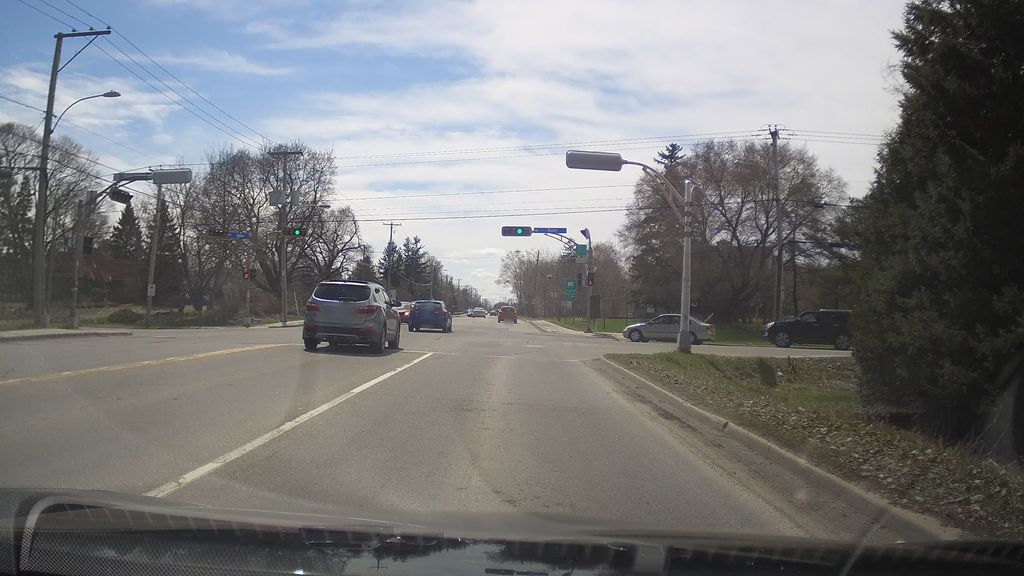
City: ottawa-gatineau